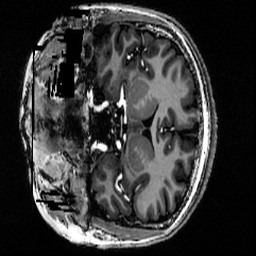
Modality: T1w
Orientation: coronal
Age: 22
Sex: female